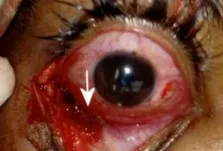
Intraoperative photograph showing the entry site in the inferior fornix (arrow).
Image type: medical_photograph (other_medical_photograph)